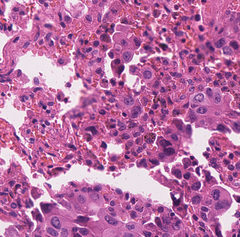
Tumor epithelial tissue: yes
Tumor-associated stroma tissue: yes
Normal tissue: no